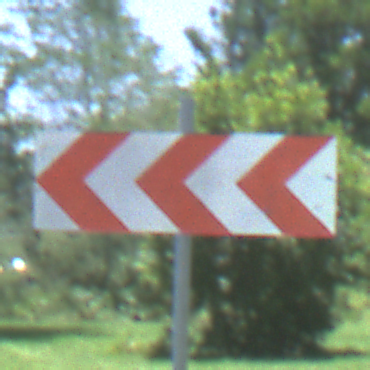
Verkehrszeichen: RichtungstafelnInKurvenGrossRechts
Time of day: Midday
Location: Outdoor (Nature)
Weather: Clear
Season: Summer
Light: Natural